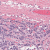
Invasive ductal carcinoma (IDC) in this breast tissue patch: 1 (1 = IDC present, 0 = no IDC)